Interaction volume radius: 5 \u00c5
Interaction volume height: 30 \u00c5
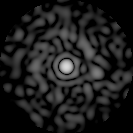
Disorder parameter: 0.8616